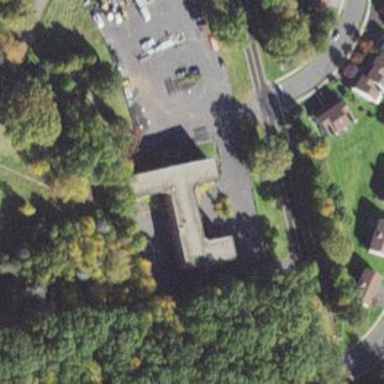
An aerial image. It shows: Part of building.